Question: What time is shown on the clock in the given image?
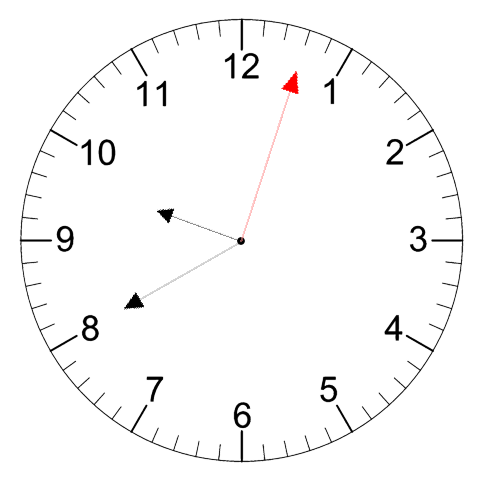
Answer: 09:40:03